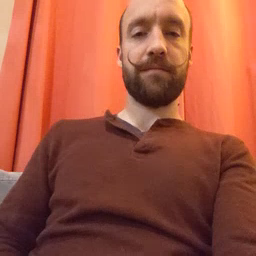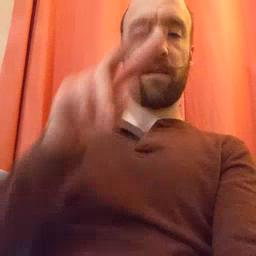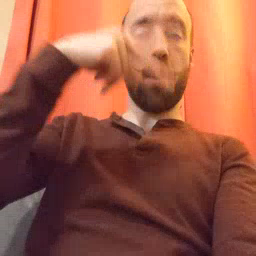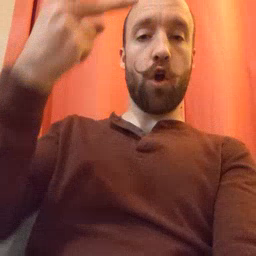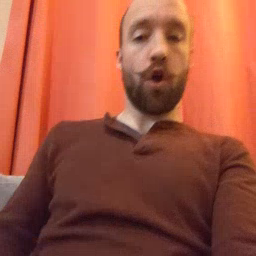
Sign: fall